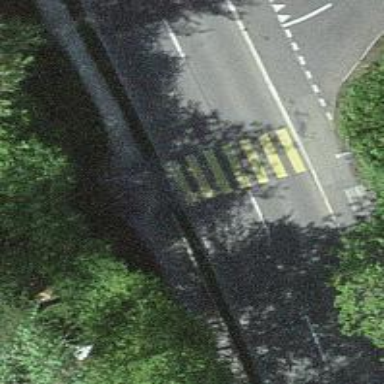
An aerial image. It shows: Zebra crossing on the road.